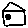
Label: house